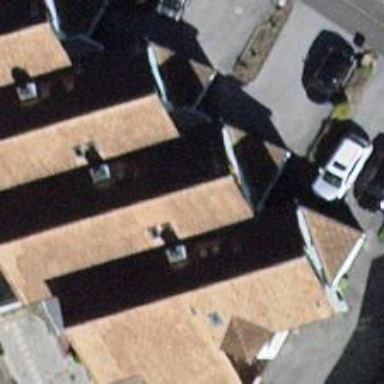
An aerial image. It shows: Semi-detached house.